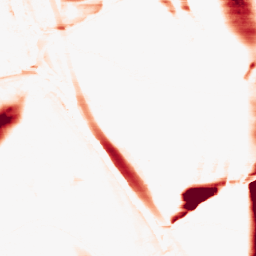
Category: morphological
Decomposition family: morphological_rect
Decomposition parameters: operation: opening
width: 50
height: 3
Upsampling method: linear_exact
Upsampling parameters: scale: 4
Upsampling scale: 4